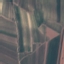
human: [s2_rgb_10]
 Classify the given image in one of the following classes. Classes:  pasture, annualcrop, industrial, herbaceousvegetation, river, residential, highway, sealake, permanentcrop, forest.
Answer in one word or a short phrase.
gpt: PermanentCrop